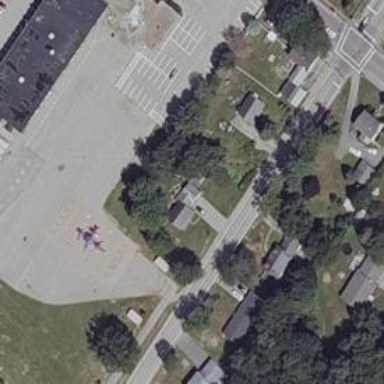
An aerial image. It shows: Asphalt pedestrian road in schoolyard.